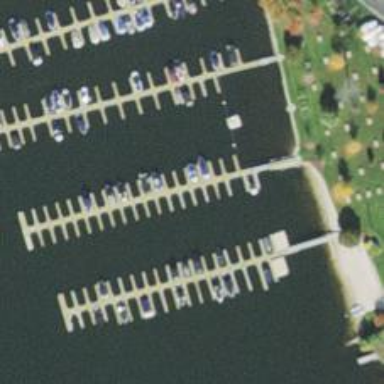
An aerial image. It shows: Man-made pier.